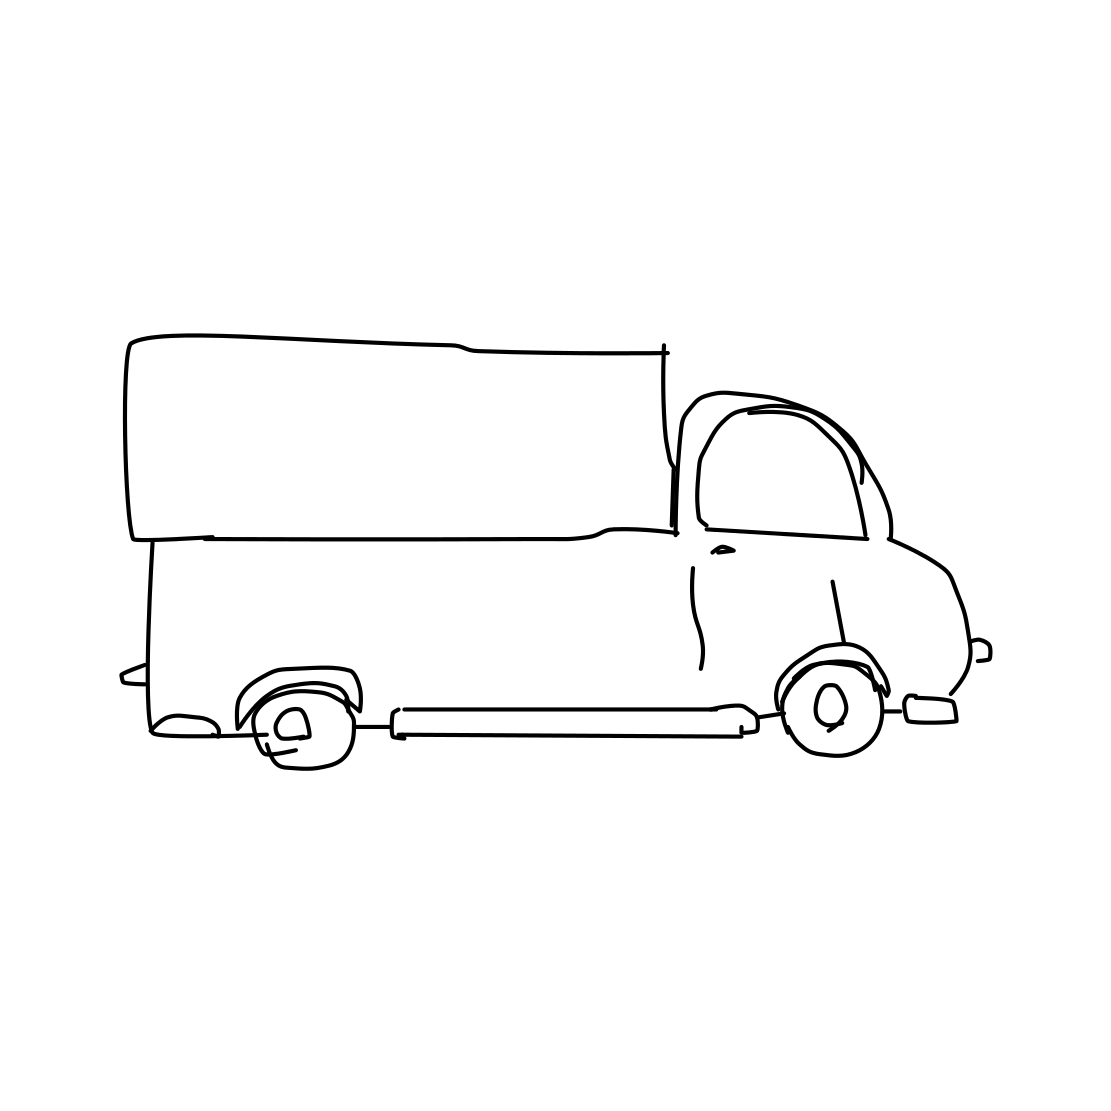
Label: truck